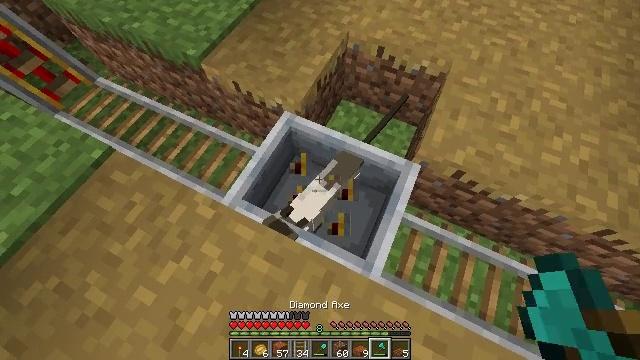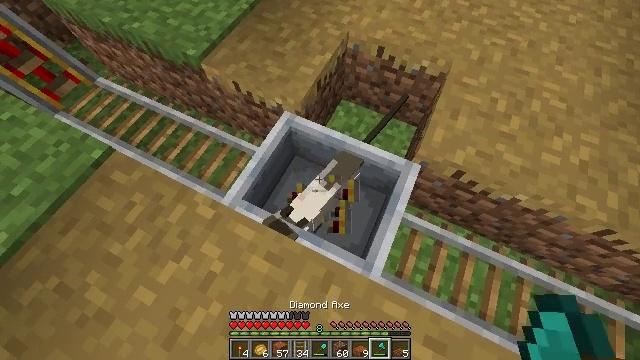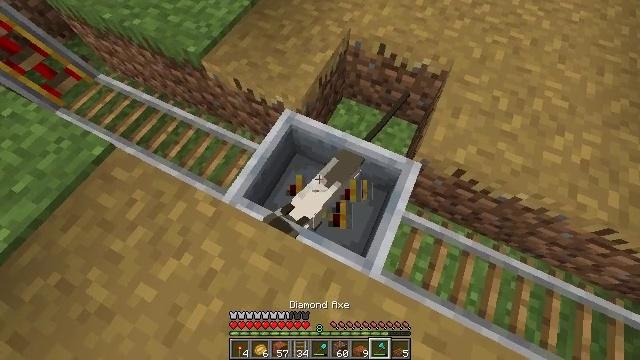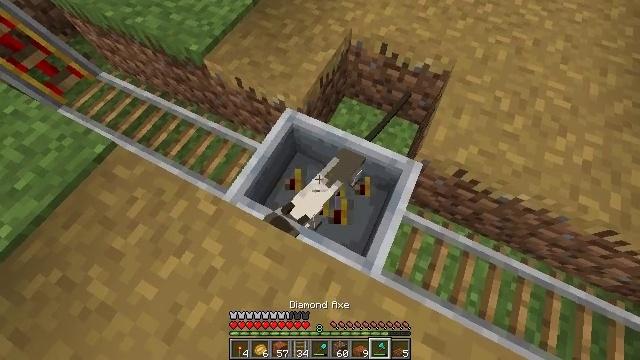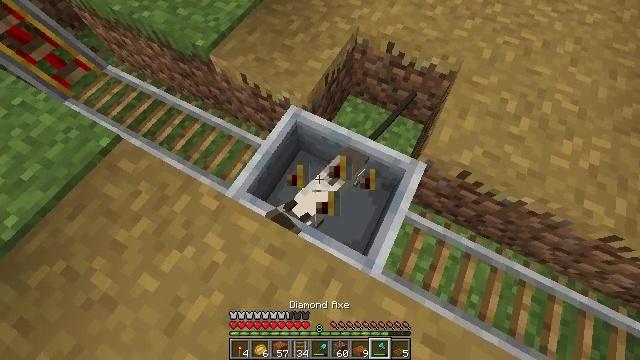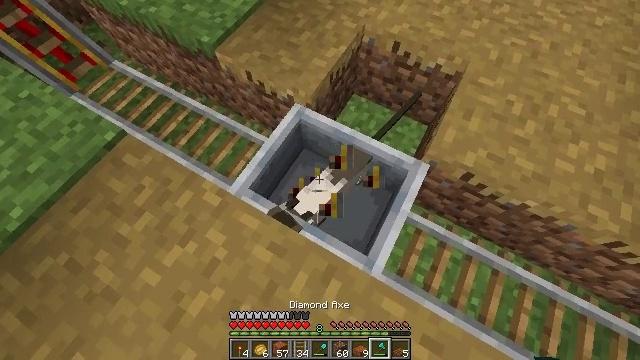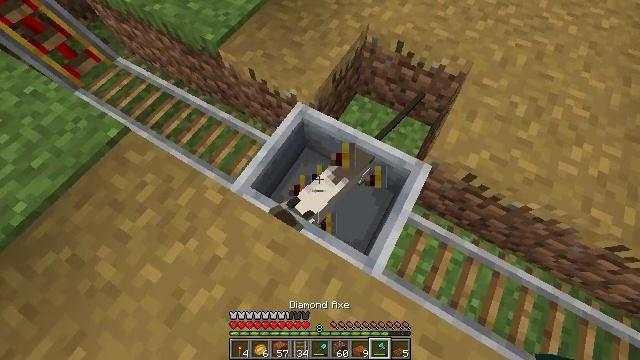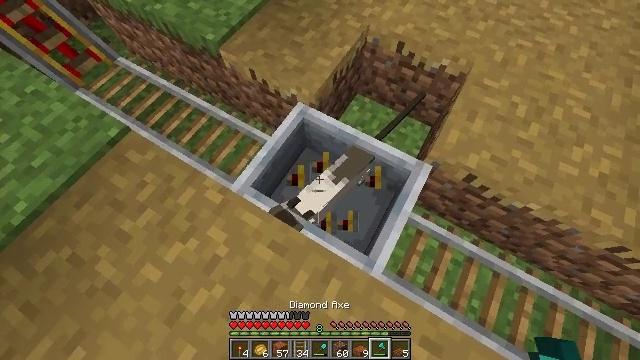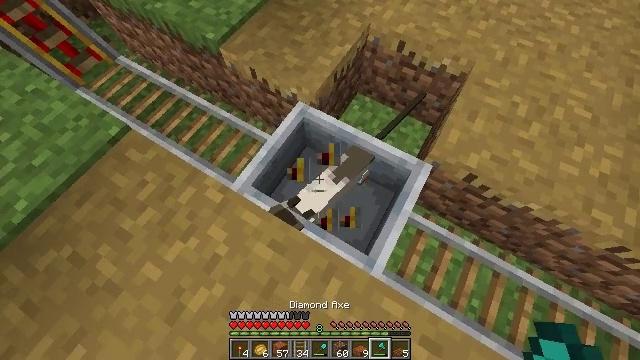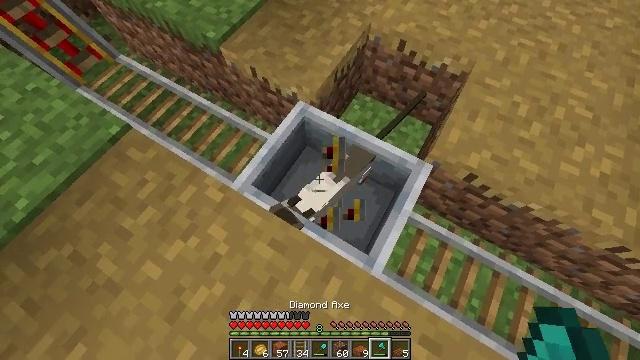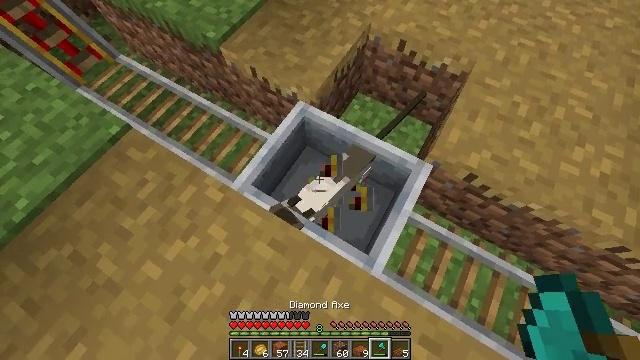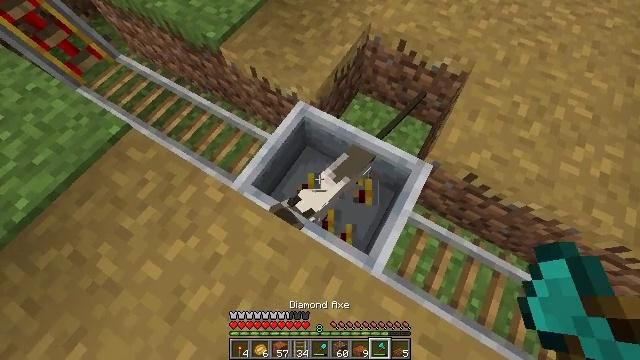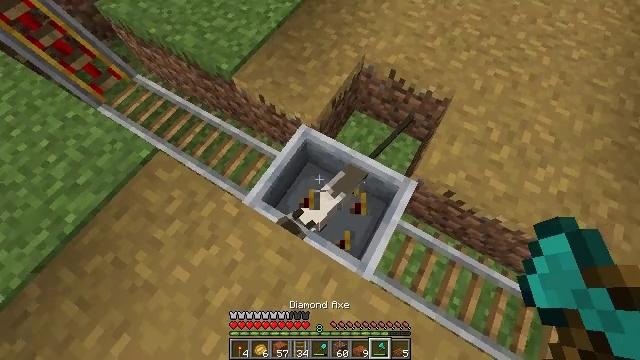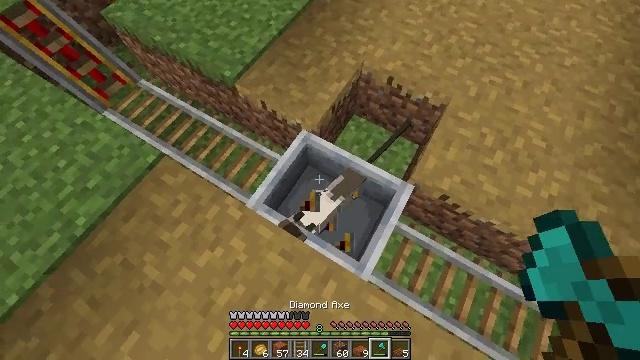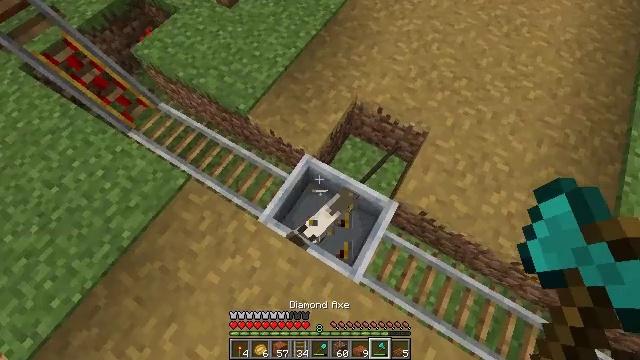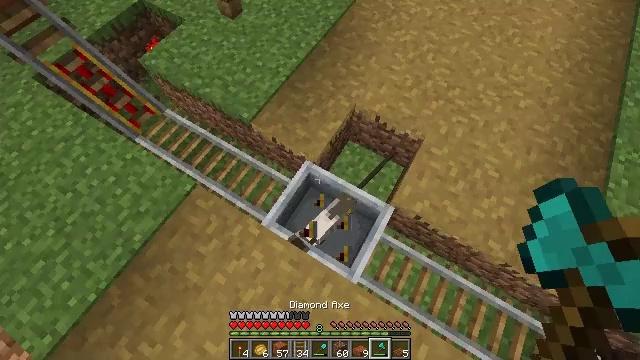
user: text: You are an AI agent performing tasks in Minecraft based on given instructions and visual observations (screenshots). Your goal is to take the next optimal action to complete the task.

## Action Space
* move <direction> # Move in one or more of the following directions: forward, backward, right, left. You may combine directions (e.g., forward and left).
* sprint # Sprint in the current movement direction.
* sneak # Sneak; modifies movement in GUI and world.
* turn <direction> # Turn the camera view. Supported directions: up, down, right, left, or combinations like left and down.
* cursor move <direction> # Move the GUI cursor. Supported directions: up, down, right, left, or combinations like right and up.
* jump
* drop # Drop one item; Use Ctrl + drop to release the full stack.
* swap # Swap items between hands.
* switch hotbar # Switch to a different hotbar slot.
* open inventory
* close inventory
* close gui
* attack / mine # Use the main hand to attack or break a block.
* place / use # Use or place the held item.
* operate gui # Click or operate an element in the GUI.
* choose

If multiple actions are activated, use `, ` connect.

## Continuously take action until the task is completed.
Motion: motion action
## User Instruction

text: Combat the cat.
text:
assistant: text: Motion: no_op
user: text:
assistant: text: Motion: no_op
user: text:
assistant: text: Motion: no_op
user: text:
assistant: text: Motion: turn left
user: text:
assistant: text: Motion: turn left
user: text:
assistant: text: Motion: no_op
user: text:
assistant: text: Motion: no_op
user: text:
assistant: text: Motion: no_op
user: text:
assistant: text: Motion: no_op
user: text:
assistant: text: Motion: no_op
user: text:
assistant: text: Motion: no_op
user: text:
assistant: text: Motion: jump
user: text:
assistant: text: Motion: jump
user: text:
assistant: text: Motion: jump
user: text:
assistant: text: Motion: jump
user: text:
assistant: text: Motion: jump
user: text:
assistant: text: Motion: no_op
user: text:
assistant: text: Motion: no_op
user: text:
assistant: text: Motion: no_op
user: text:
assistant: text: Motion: attack / mine
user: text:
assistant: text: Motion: attack / mine
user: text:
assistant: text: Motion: attack / mine
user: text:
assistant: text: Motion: attack / mine
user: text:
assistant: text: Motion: no_op
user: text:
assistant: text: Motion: no_op